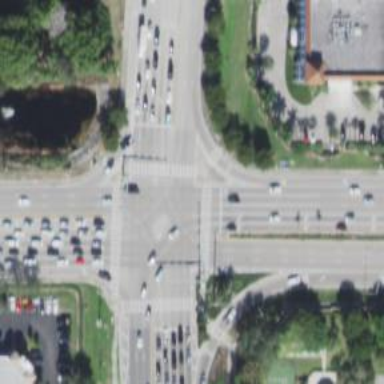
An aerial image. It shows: Traffic island located on footway.